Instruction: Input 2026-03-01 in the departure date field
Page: home
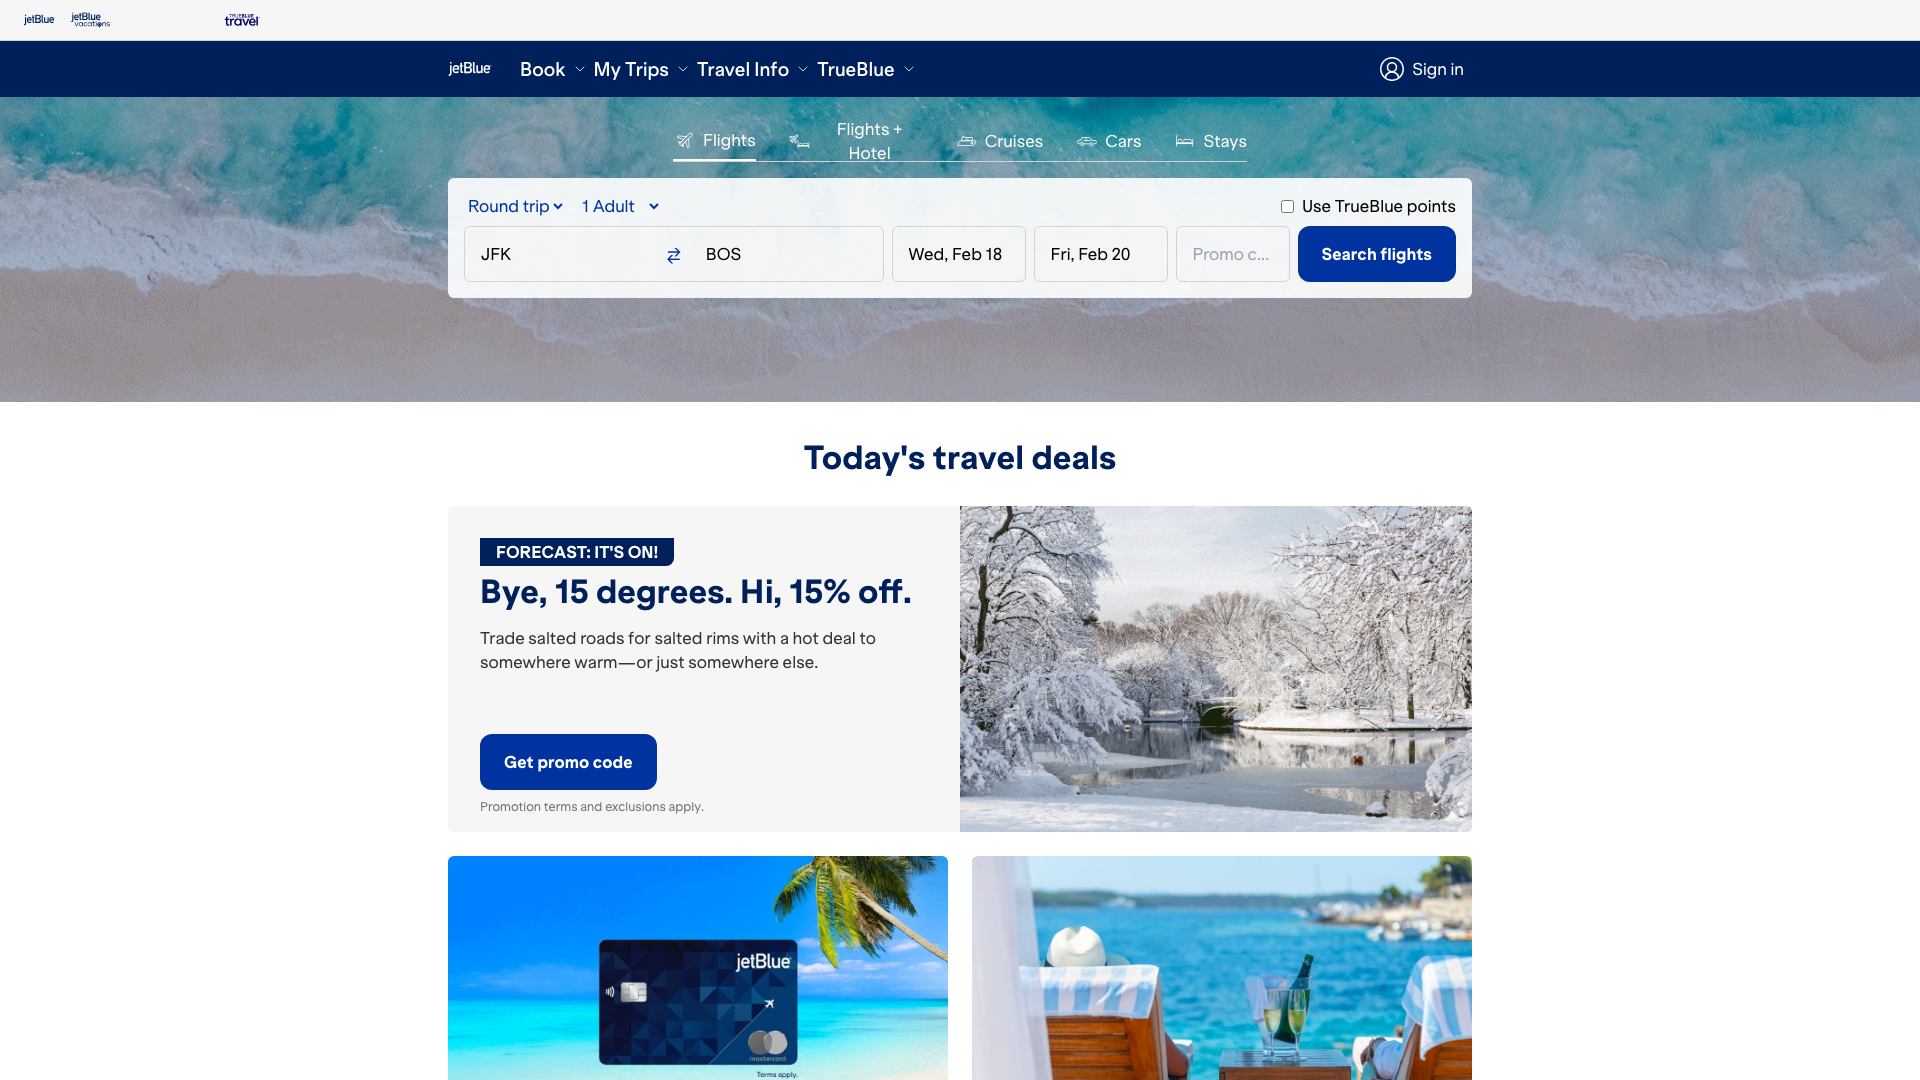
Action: type